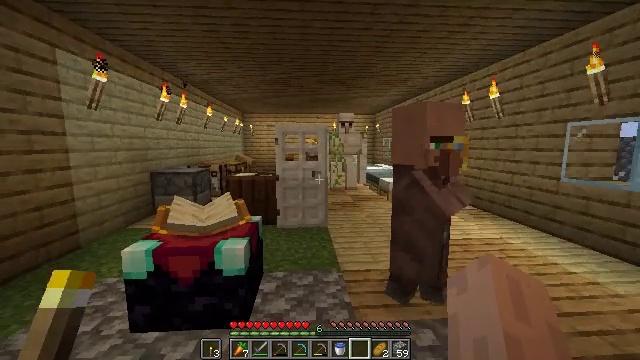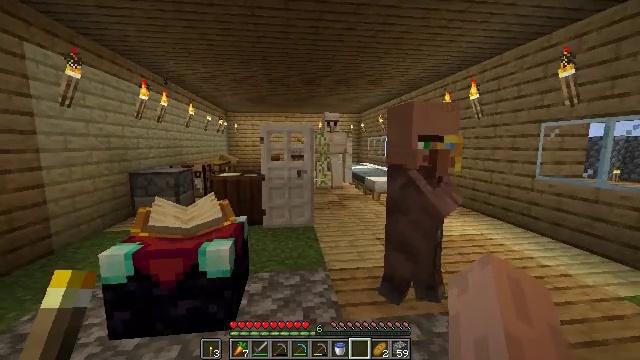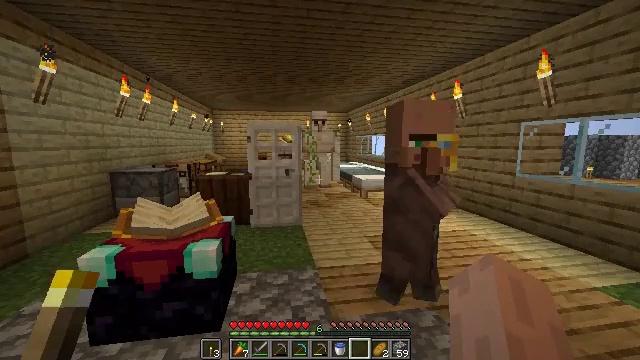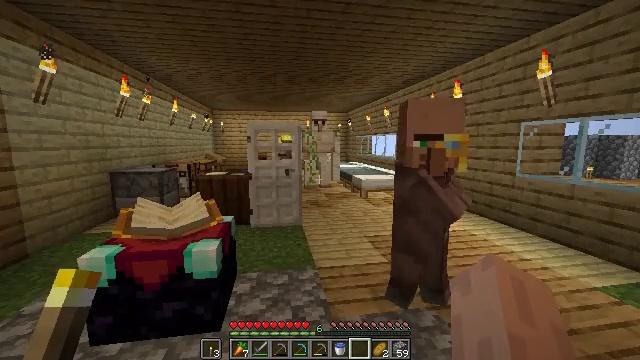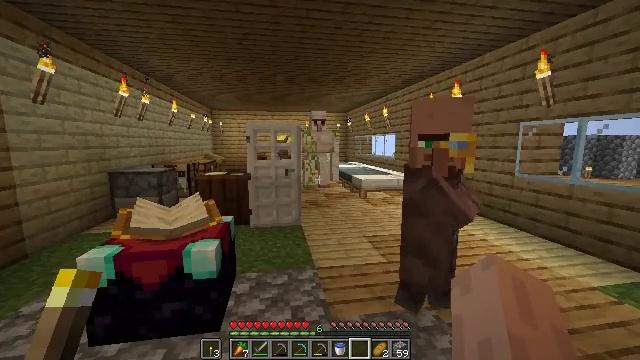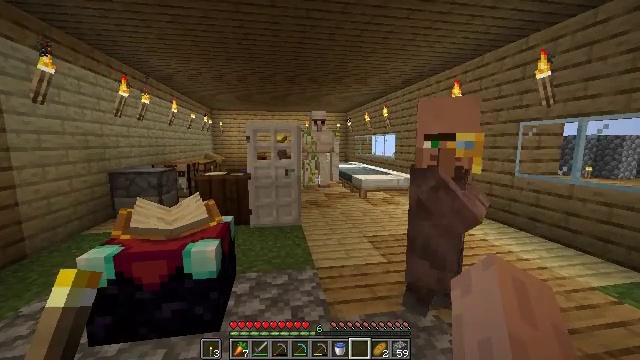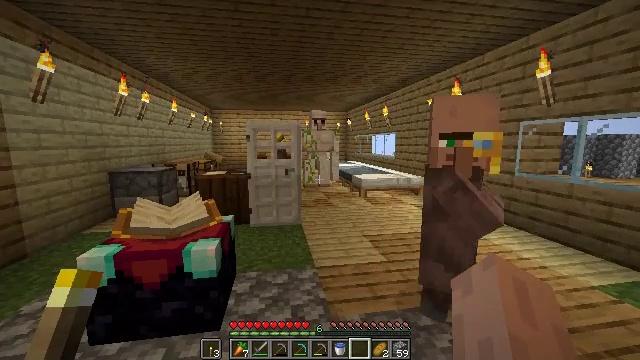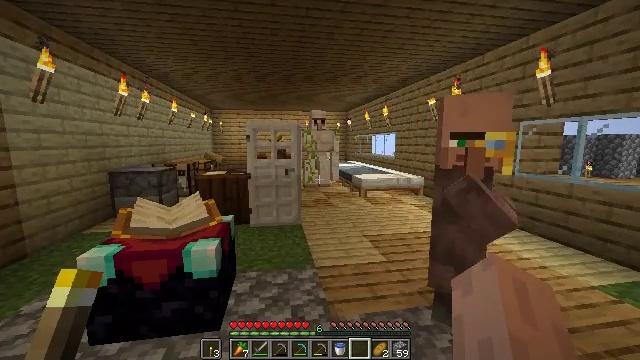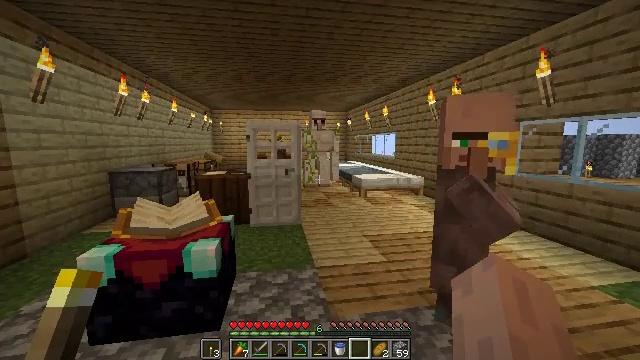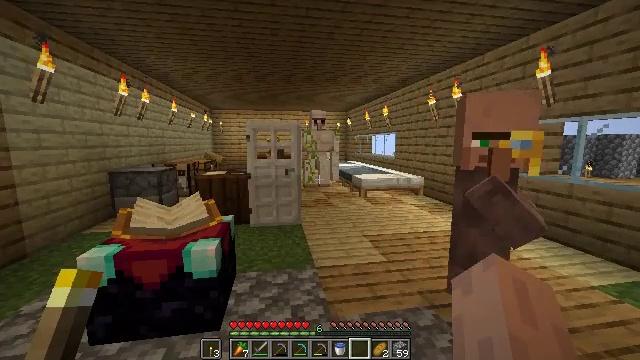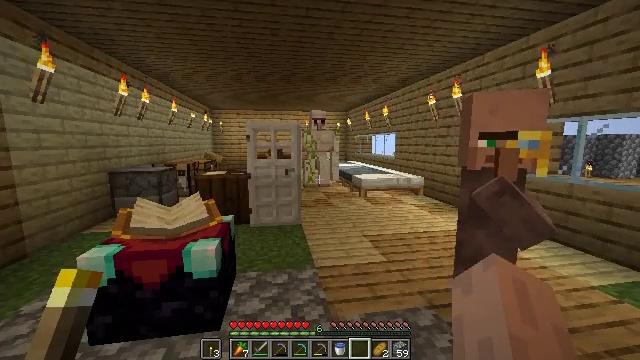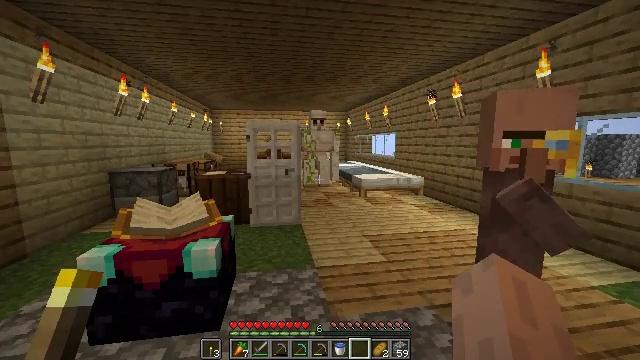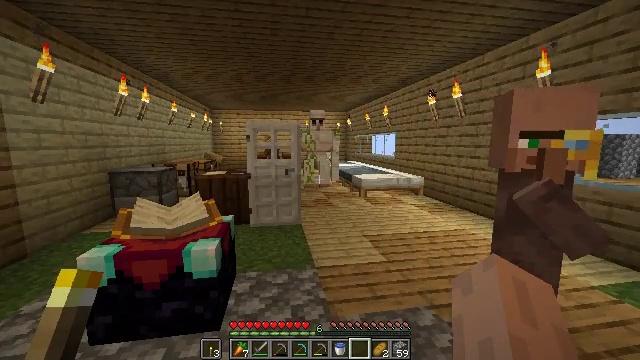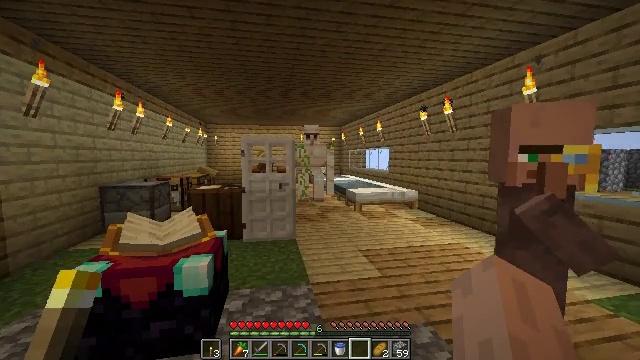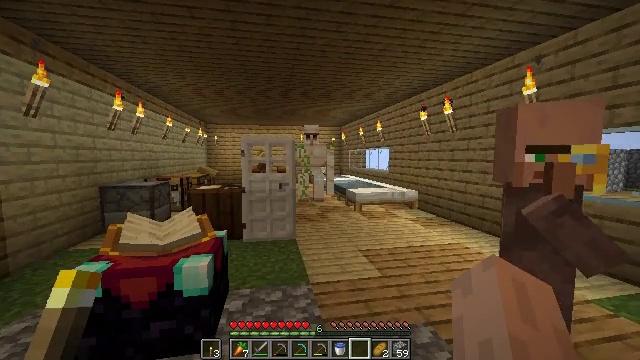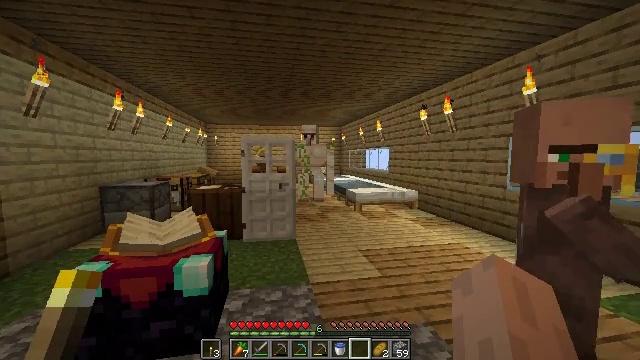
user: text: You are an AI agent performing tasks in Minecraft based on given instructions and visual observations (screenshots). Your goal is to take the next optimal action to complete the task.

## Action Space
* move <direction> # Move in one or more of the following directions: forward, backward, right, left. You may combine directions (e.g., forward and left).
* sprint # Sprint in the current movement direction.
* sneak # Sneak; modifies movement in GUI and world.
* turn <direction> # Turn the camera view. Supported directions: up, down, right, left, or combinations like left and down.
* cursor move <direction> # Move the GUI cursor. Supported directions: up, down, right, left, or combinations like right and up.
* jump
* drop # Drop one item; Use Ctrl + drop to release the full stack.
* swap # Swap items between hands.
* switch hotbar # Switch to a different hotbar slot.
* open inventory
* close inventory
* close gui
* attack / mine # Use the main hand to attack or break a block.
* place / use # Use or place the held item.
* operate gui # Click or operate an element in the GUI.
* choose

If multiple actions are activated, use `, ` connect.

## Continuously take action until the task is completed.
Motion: motion action
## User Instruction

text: Remove a bread from the inventory.
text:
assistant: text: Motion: turn right, attack / mine
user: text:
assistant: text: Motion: turn right, attack / mine
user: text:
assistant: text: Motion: attack / mine
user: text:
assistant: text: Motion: attack / mine
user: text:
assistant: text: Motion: attack / mine
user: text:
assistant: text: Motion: attack / mine
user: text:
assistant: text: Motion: attack / mine
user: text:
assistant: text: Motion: attack / mine
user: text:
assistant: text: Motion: attack / mine
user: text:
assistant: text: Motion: attack / mine
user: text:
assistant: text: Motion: attack / mine
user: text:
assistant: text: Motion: attack / mine
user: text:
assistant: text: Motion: turn right and up, attack / mine
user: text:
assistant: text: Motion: attack / mine
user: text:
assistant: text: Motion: attack / mine
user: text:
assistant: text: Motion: attack / mine
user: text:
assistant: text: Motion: attack / mine
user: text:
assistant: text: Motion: attack / mine
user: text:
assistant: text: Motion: attack / mine
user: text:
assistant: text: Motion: turn up, attack / mine
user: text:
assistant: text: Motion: turn right, attack / mine
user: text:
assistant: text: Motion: attack / mine
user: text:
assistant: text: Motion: turn down, attack / mine
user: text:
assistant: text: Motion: attack / mine
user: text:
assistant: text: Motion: attack / mine
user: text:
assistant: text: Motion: attack / mine
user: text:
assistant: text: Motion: attack / mine
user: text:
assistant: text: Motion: attack / mine
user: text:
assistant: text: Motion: attack / mine
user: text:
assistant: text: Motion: attack / mine